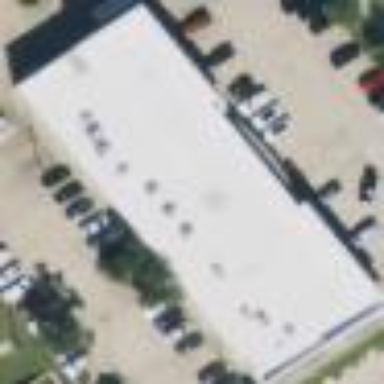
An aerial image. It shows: Commercial building.